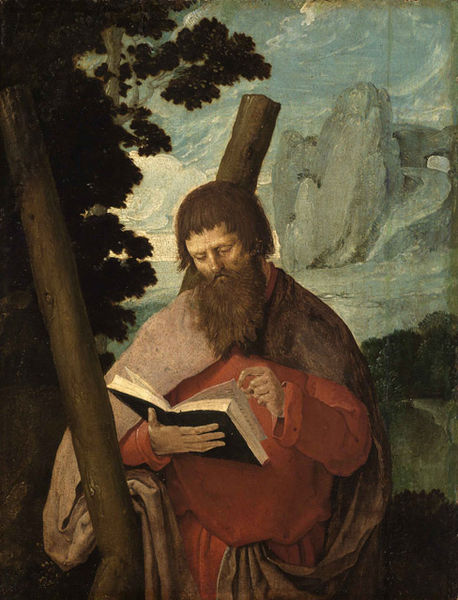
Titel: Der Heilige Andreas in Halbfigur
Künstler: Lucas Hugensz. van Leyden
Standort: Karlsruhe
Institution: Staatliche Kunsthalle Karlsruhe
Schlagwörter: baum, berg, blau, blätter, dunkel, felsen, gemälde, hand, himmel, laub, mann, meer, umhang, wasser, weiß, wolken, bäume, grün, landschaft, ufer, äste, braun, finger, hell, holz, mund, nase, schwarz, stirn, rot, weg, malerei, rock, bart, augen, bibel, falten, gesicht, kleidung, vollbart, hände, portrait, ast, baumstamm, natur, stamm, gewand, haare, kutte, blatt, person, pflanze, pflanzen, rosa, wald, küste, papier, ruhe, bogen, man, berge, fels, gebirge, nebel, stille, stämme, lesen, konzentration, klippe, arkade, buch, kreuz, seite, buchseite, entspannt, seiten, christlich, wanderer, religiös, mönch, franziskus, heiliger, märtyrer, lesend, studium, prophet, kontemplation, blättern, eremit, andreaskreuz, rotes gewand, red, einsiedler, evangelist, andreas, page, beard, maleri, stefan, heiliger andreas, eye, hair, sky, hill, mountain, umblättern, coat, eyes, blätternd, intelligent, human, old, rote kleidung, hands, tree, book, umschlagen, lesender mann, nose, road, reading, wheiliger, mästyrer, domencio, fingers, brows, pages, konzentrier